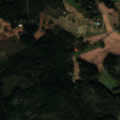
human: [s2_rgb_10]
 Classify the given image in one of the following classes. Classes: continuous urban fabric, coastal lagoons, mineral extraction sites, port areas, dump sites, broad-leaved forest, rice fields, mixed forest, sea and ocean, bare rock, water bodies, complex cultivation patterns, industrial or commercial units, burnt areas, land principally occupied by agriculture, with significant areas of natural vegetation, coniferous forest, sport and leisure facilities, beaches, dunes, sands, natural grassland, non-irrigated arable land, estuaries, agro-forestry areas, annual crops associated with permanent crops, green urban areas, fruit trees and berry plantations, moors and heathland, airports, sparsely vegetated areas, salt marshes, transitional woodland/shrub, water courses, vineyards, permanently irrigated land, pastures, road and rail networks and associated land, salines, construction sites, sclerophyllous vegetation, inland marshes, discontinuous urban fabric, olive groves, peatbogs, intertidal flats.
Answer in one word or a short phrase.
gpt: land principally occupied by agriculture, with significant areas of natural vegetation, coniferous forest